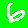
Digit: 6